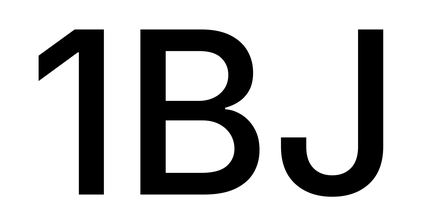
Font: Inter_Medium